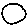
Label: circle